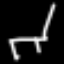
Label: chair